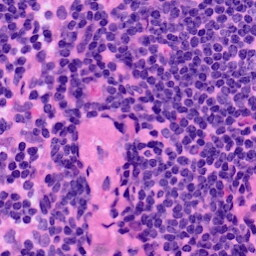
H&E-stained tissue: LymphNode